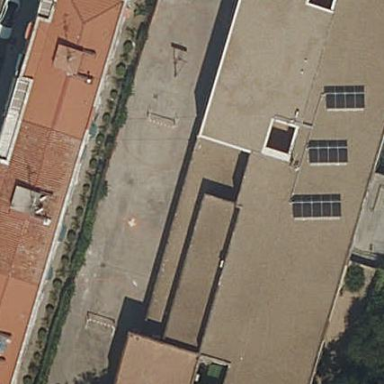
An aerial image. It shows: School.